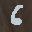
Label: 6